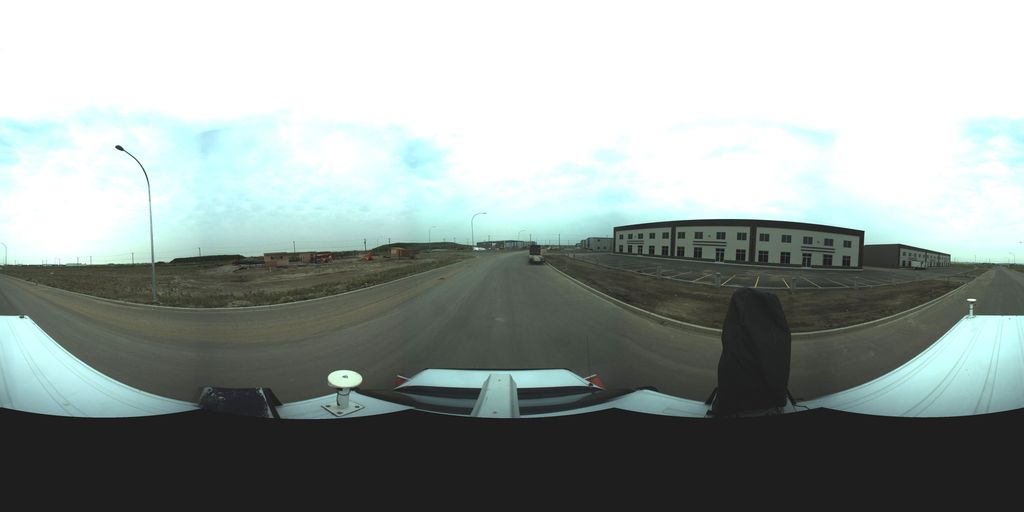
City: saskatoon